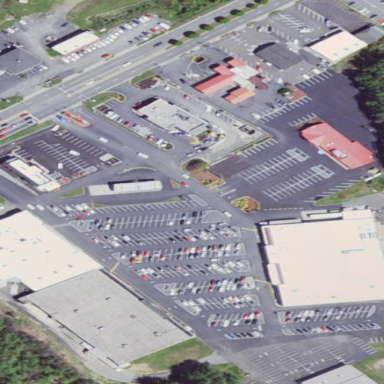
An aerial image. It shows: Retail area.